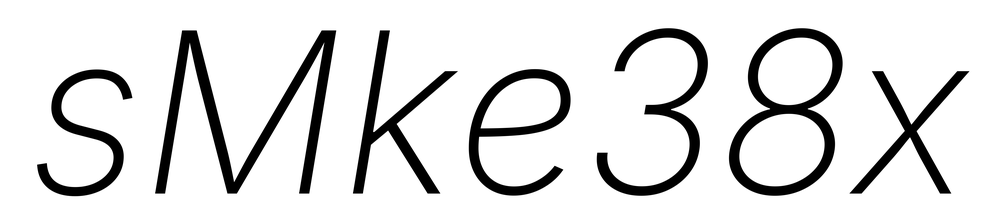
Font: Inter-Italic_ExtraLight_Italic